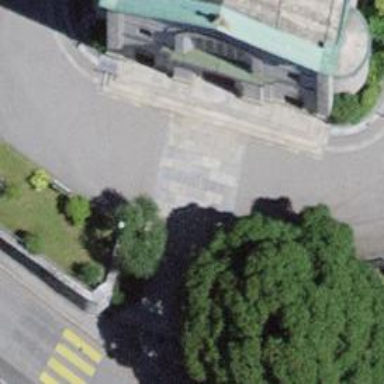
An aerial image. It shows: Set of steps on the road.